Question: I am a newbie in QT. I am working on a app where I need to display the FileSystem using a treeview.
Basically I have a widget in my .ui file on which I have put a Treeview. Then in my .cpp file I have written the following code:
'''
model = new QFileSystemModel(this);
model->setRootPath(QDir::homePath());
ui->treeView->setModel(model);
'''
In my .h file I have put the following:
'''
QFileSystemModel *model;
'''
When I run the app, it displays the file system inside the treeview but it also shows Name, Type, Size, DateModified above it. I want to get rid of these.
Here is the sample Image:

How can I achieve it?
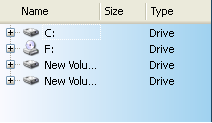
Answer: I think that <URL> does it.